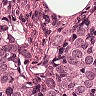
Metastatic tissue present: yes